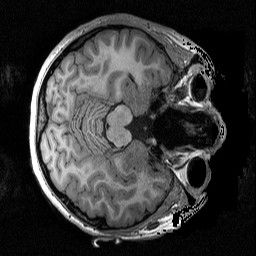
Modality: T1w
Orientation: axial